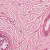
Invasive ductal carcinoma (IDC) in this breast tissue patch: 1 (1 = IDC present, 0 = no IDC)